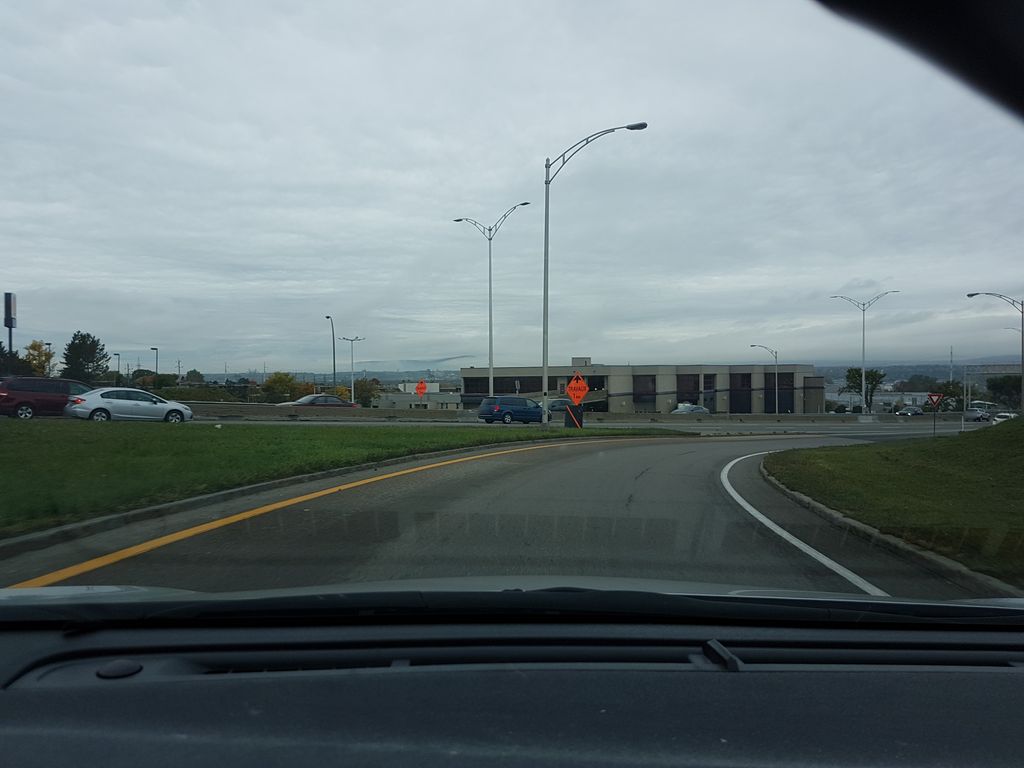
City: quebec_city